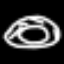
Label: donut